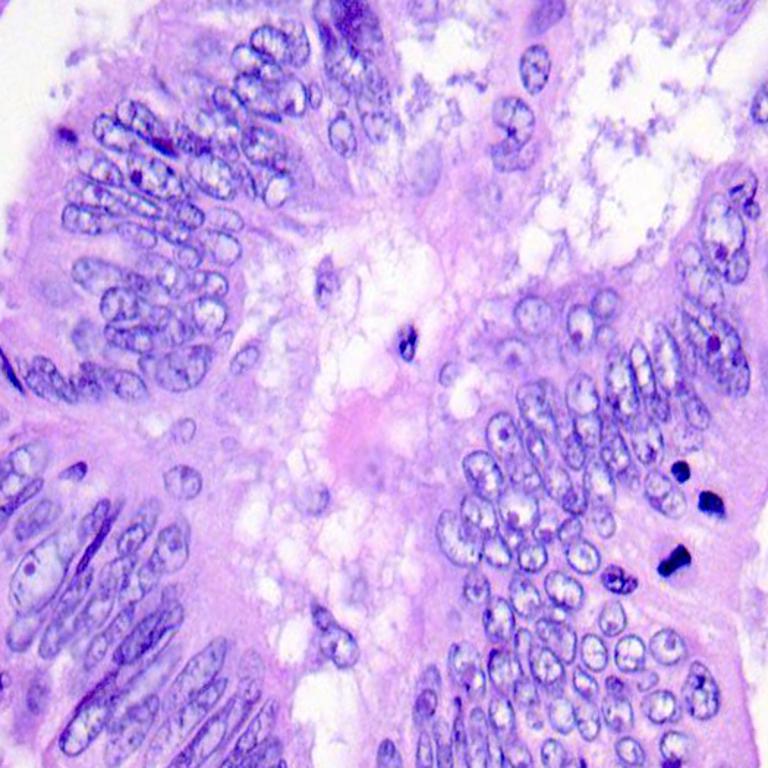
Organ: colon
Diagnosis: adenocarcinomas